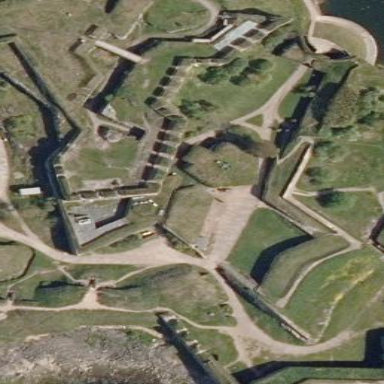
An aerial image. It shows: Historic castle building.